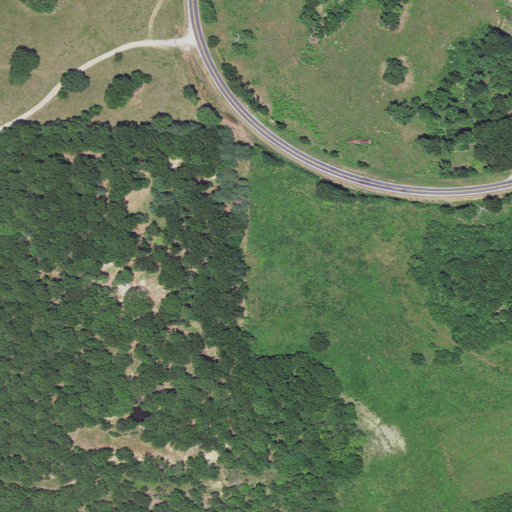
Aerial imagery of mountain in Missouri named Iron Mountain containing deciduous forest, pasture, open development, grassland, and shrub